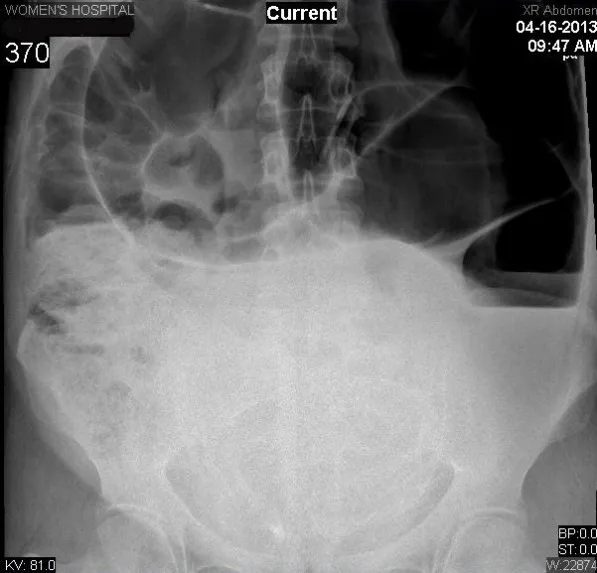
X-ray examination showing the enormous dilatation and complete occlusion of the sigmoid.
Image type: radiology (x_ray)